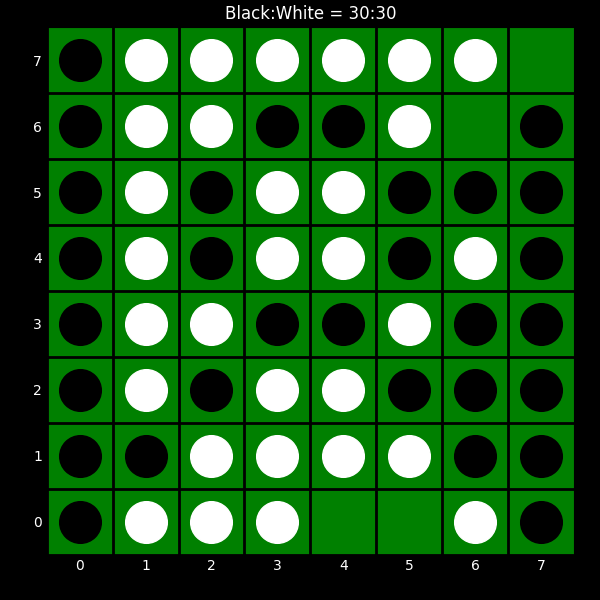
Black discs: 30
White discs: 30